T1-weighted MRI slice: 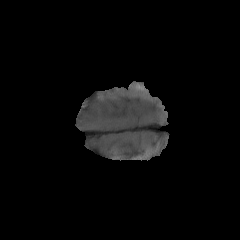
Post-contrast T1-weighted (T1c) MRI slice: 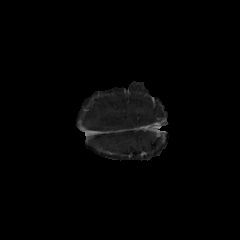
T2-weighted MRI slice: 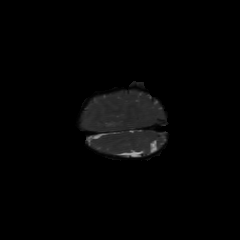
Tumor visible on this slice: no